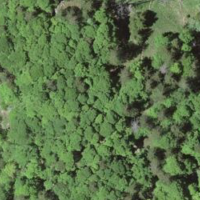
EUNIS habitat code: 41
Species observed at this site:
Allium ursinum